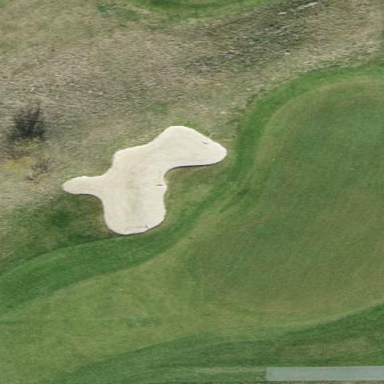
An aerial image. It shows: Sand bunker on golf course.